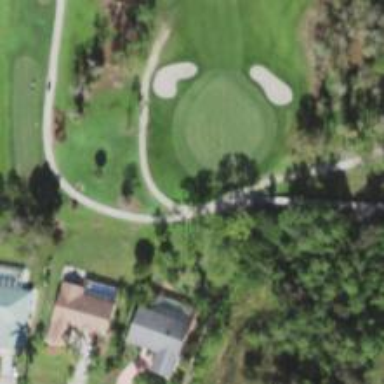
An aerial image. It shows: Golf hole.